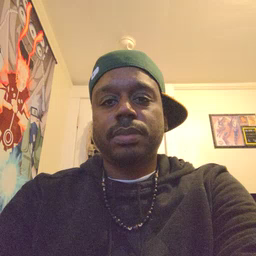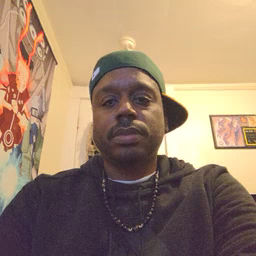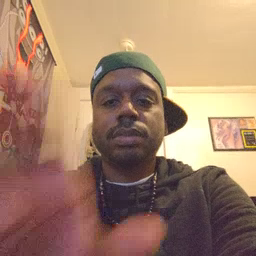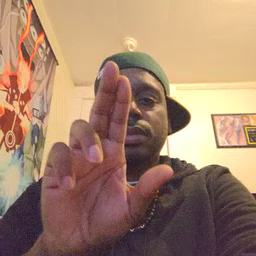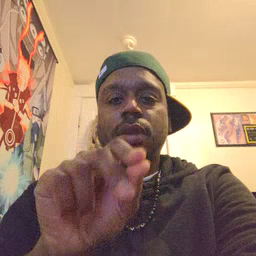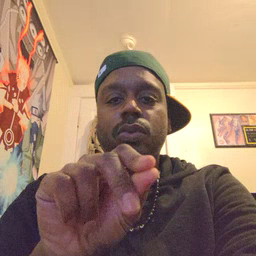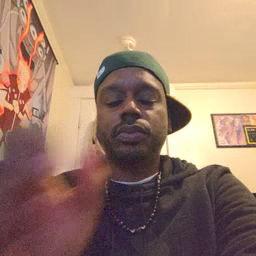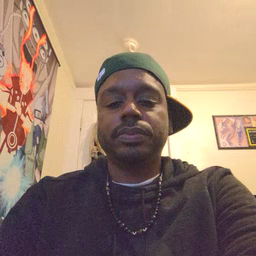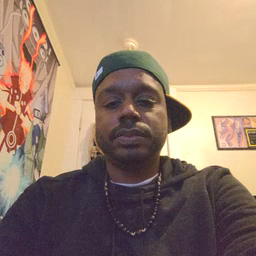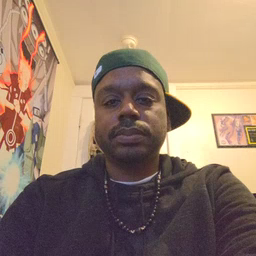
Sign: no